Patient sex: M
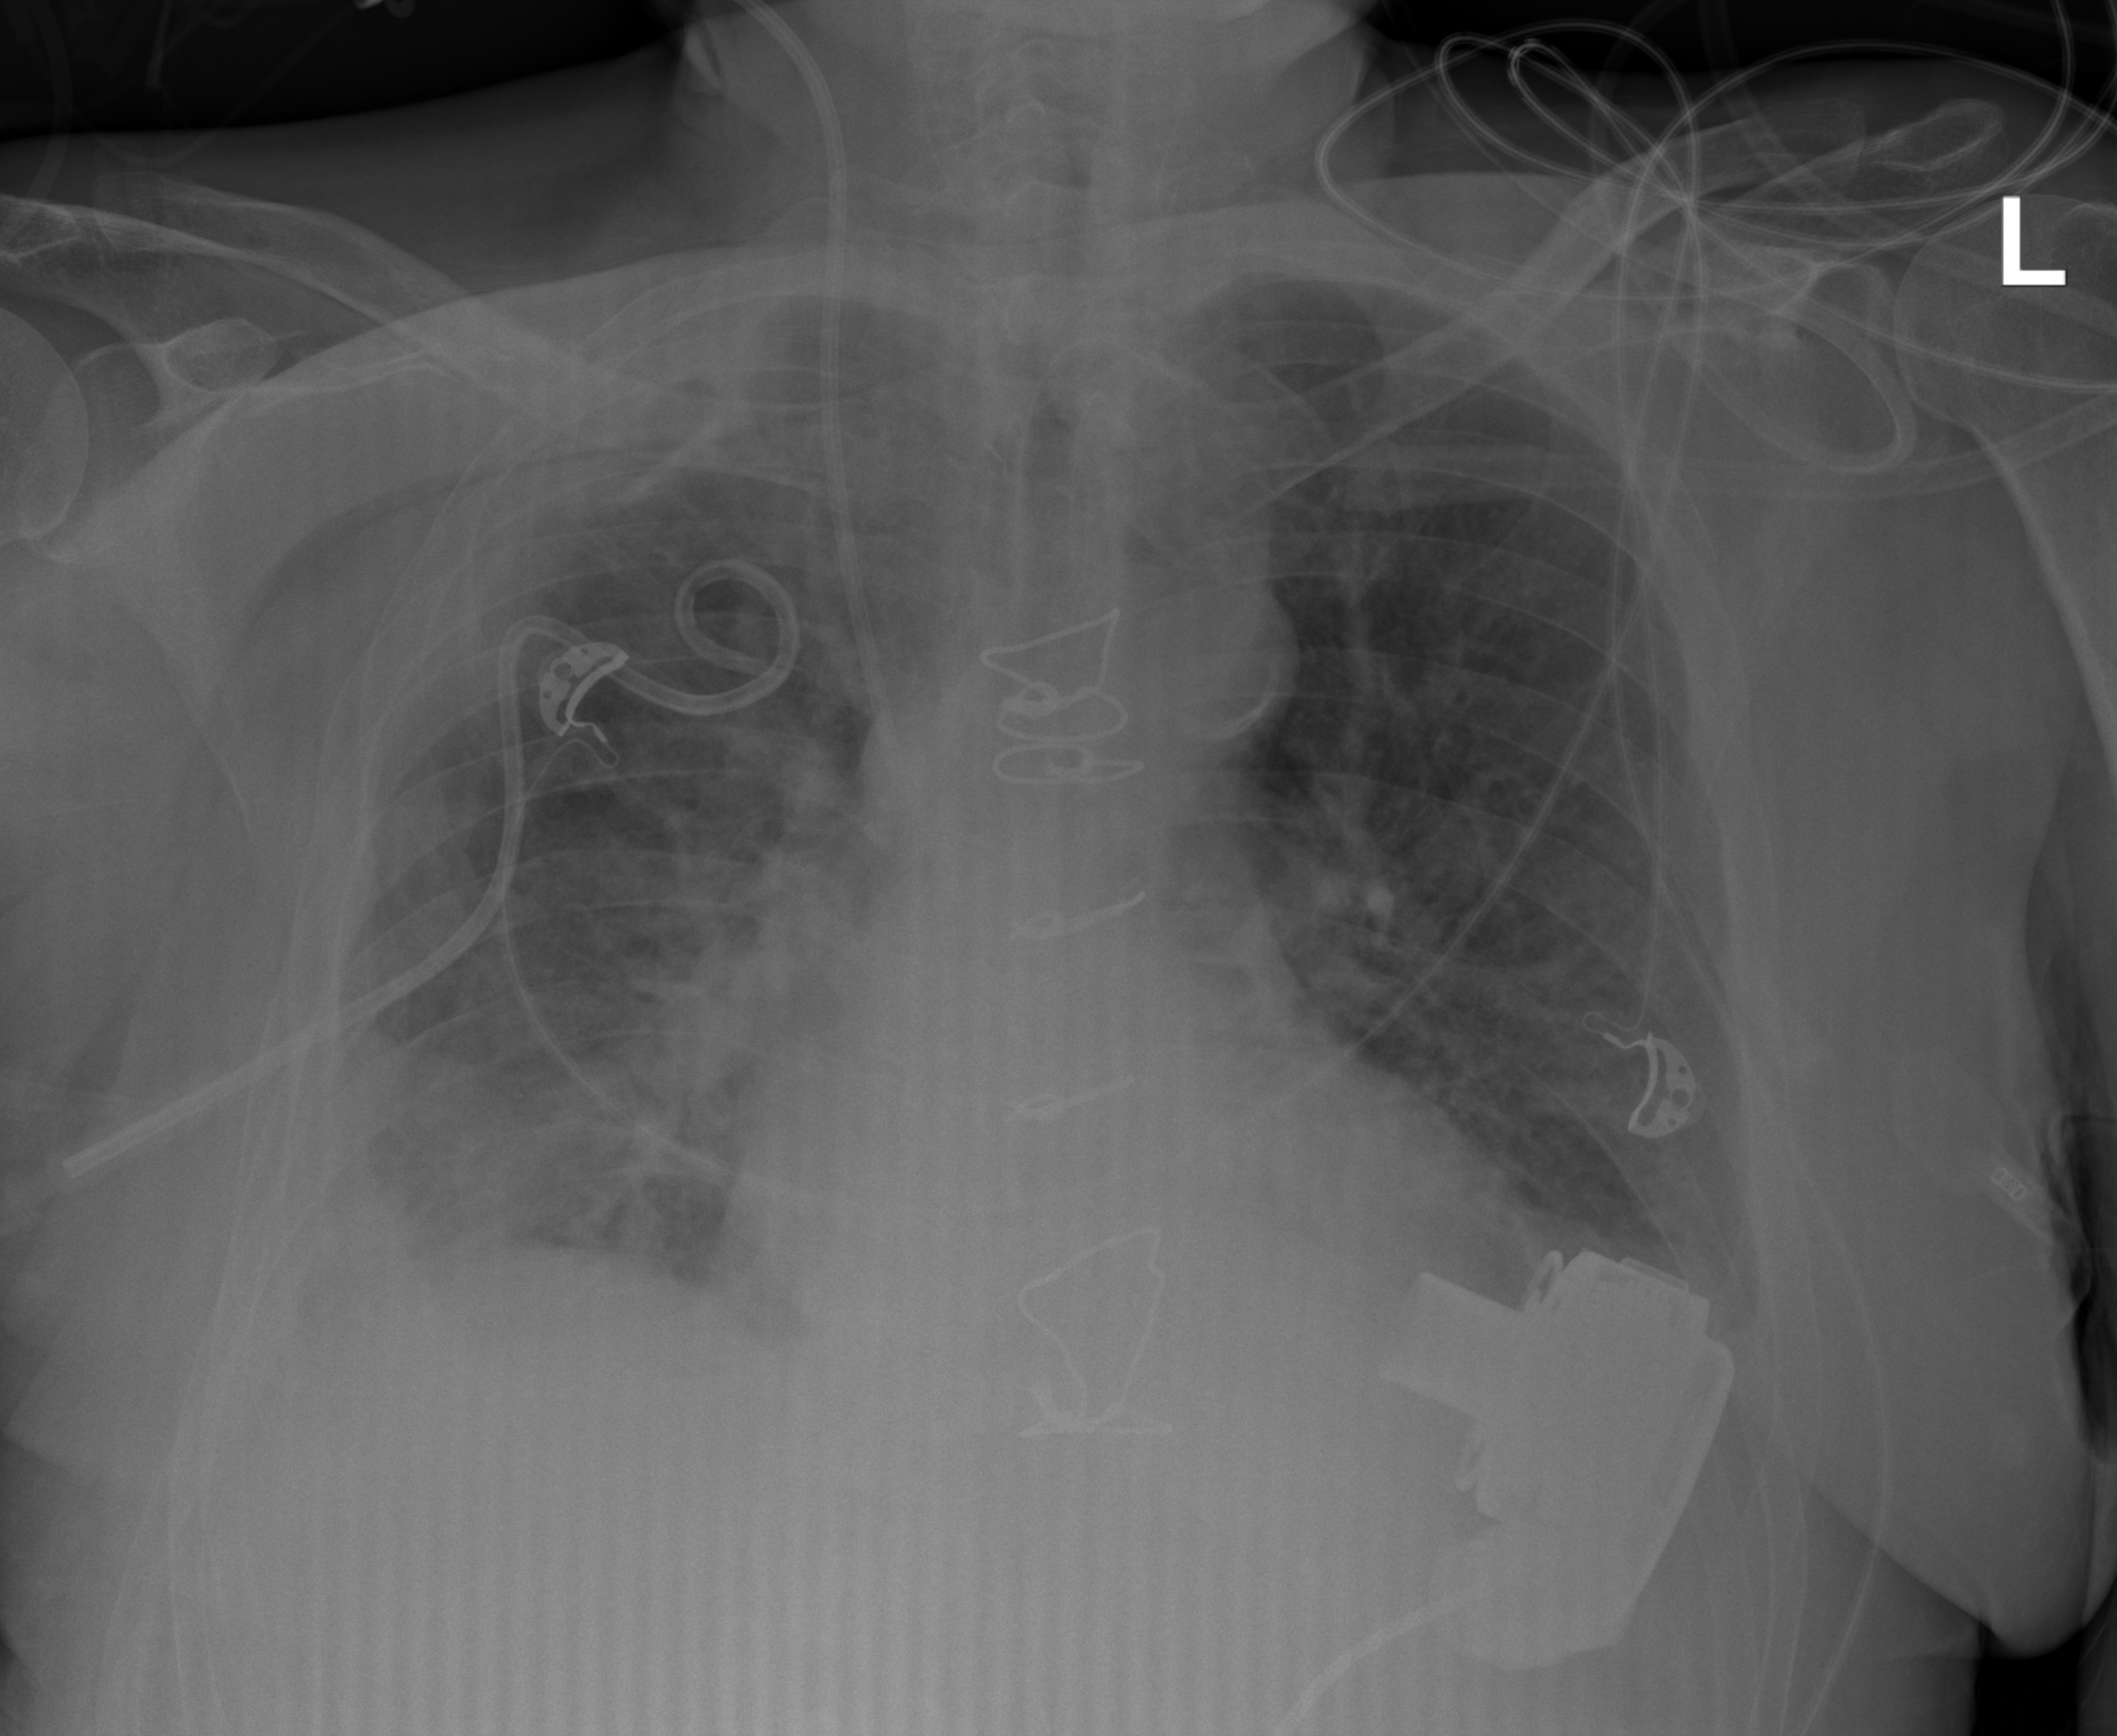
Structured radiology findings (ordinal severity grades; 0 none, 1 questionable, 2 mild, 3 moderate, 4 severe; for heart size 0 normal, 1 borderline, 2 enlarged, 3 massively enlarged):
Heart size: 1
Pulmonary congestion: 2
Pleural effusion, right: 2
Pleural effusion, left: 2
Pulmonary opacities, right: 3
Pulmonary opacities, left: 1
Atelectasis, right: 3
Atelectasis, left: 2